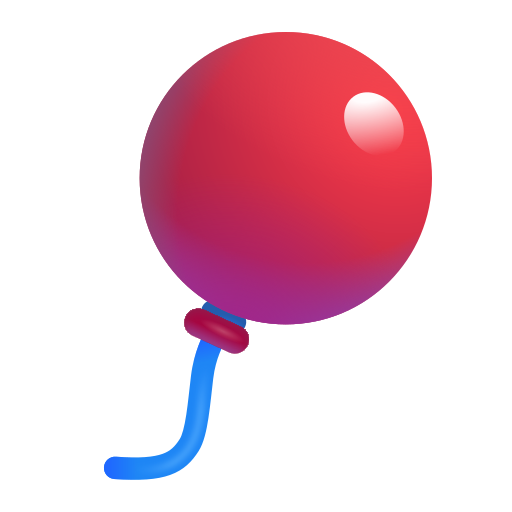
balloon color